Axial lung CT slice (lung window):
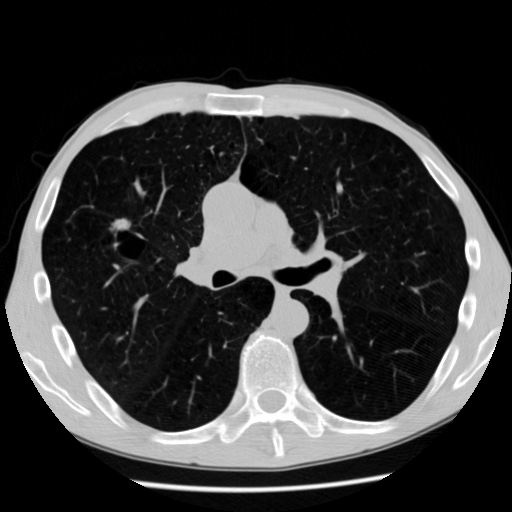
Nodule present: yes
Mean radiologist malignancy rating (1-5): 3.8